Interaction volume radius: 5 \u00c5
Interaction volume height: 20 \u00c5
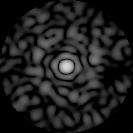
Disorder parameter: 0.8451